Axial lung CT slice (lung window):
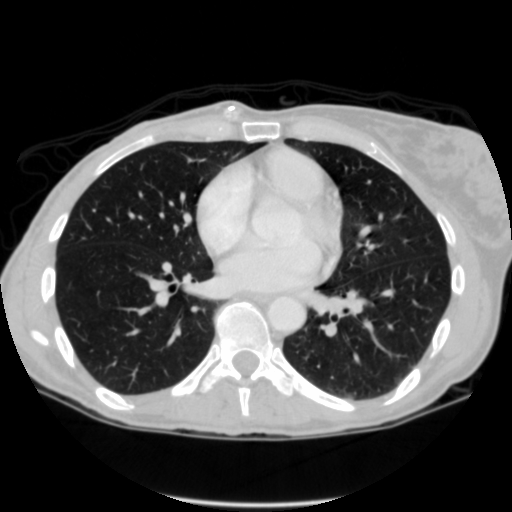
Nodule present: no